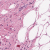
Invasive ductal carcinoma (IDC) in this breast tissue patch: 0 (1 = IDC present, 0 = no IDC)